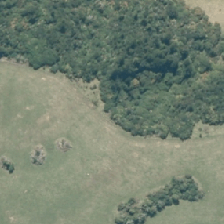
Land cover: broadleaved_indigenous_hardwood